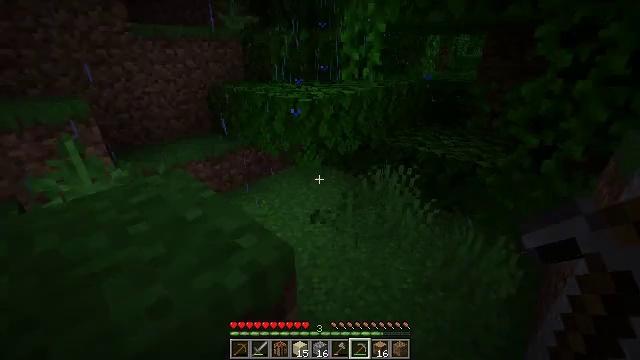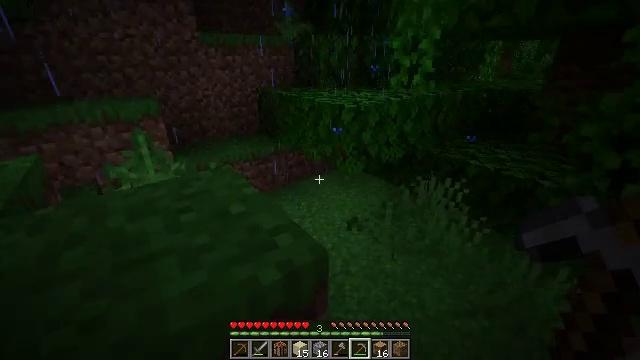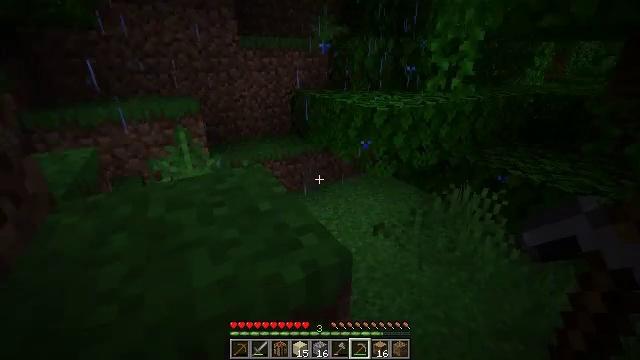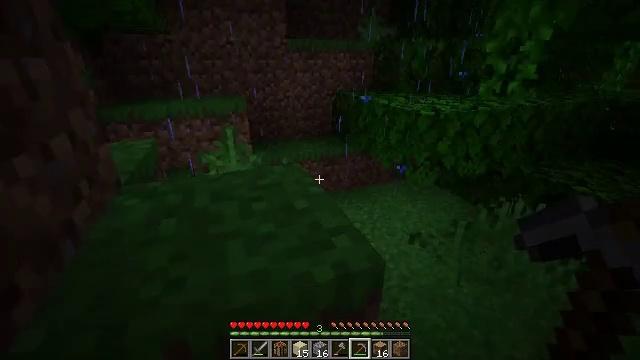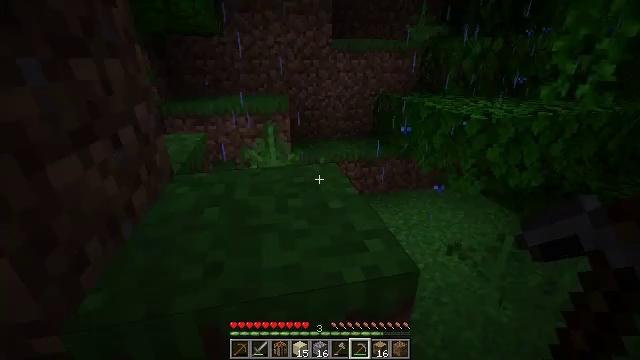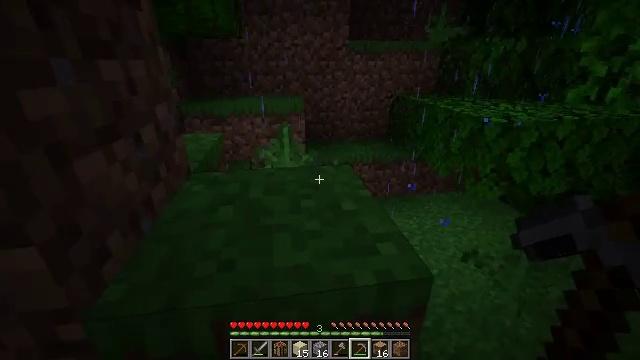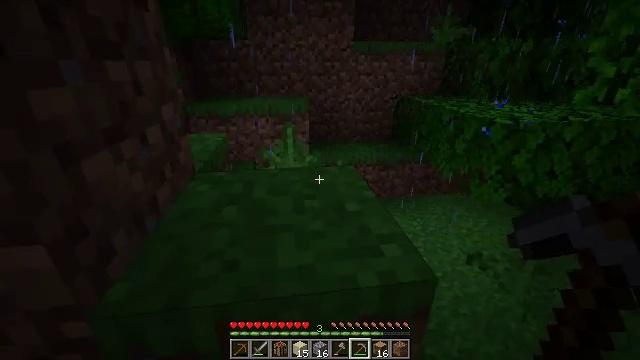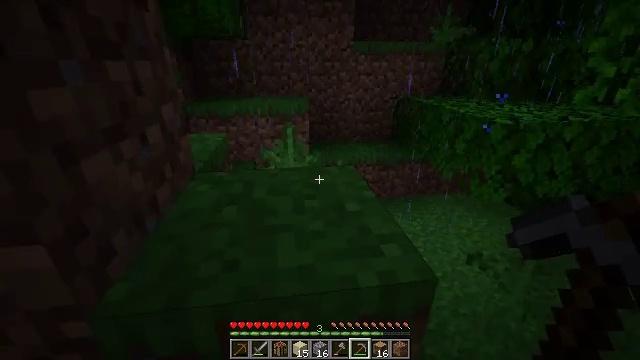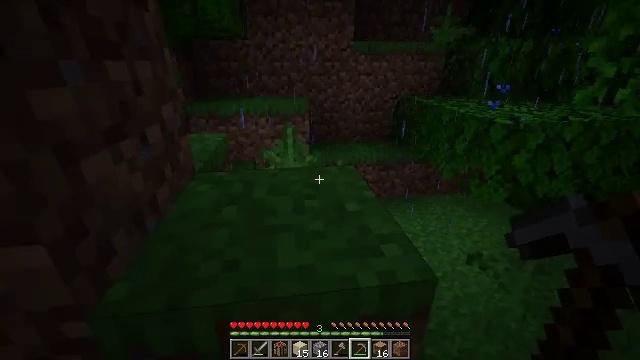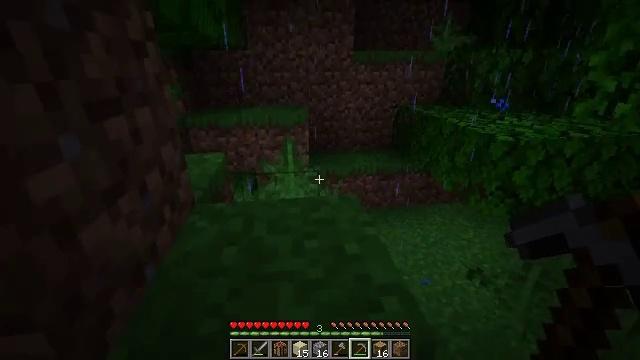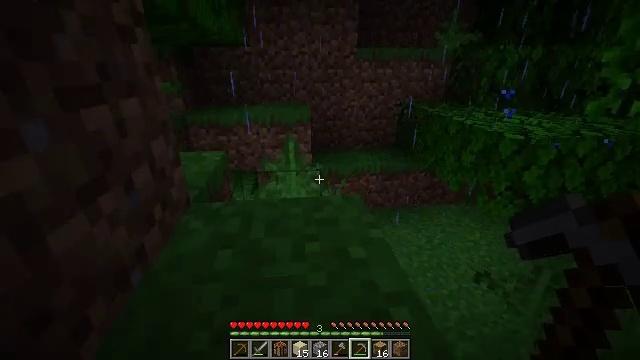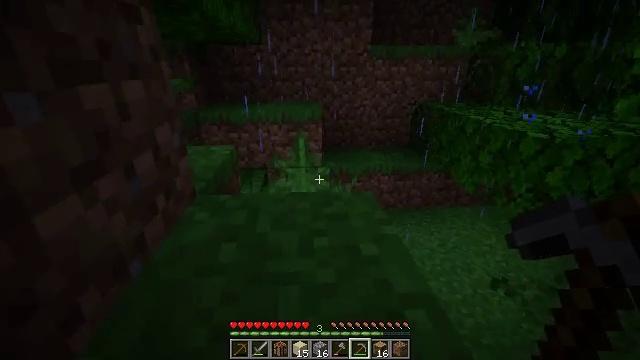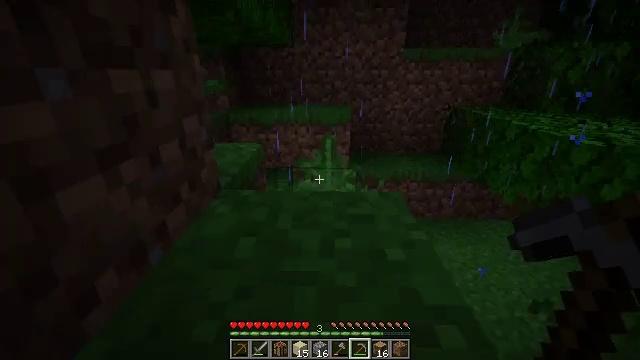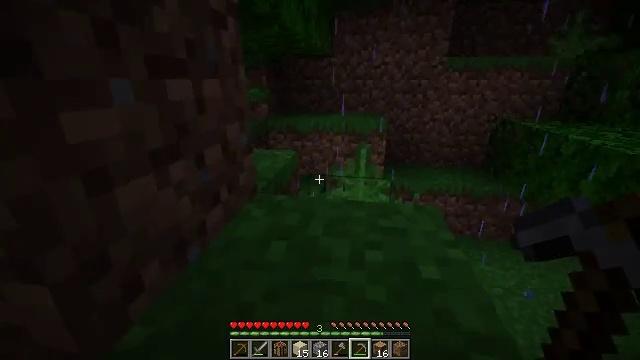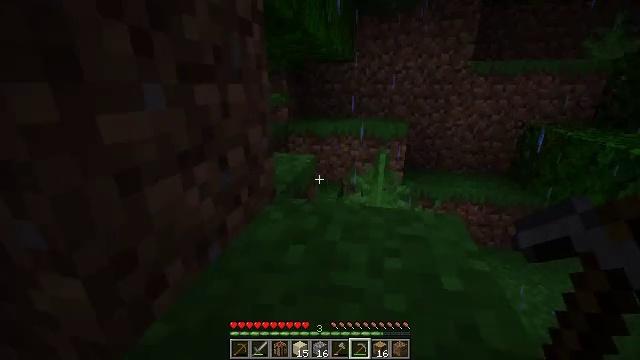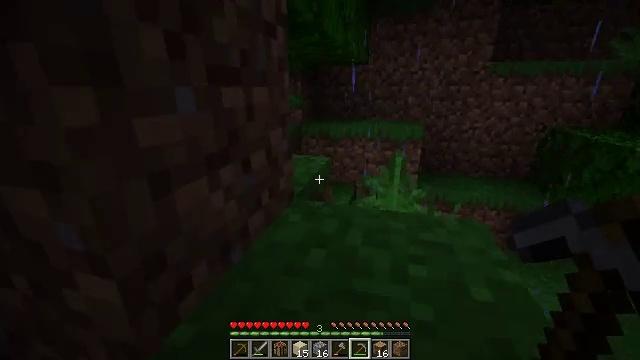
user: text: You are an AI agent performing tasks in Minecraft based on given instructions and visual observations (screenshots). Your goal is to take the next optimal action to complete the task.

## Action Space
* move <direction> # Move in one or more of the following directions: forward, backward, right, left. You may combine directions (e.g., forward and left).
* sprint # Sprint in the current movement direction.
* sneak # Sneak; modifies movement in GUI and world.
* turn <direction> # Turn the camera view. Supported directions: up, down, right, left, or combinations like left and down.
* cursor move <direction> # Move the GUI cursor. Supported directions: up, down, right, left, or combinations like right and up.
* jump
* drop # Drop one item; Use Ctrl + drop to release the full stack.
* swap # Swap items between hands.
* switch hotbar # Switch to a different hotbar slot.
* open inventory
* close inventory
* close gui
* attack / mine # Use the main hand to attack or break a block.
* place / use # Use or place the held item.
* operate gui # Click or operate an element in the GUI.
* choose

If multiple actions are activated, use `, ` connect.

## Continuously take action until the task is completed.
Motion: motion action
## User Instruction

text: Clear the jungle leaves to make way.
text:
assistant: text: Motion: turn left and up
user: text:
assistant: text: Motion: turn left
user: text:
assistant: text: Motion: turn left
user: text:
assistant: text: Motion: turn left
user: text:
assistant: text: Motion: turn left
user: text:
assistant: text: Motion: no_op
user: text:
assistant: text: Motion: no_op
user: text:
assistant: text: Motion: no_op
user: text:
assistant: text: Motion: move forward, jump
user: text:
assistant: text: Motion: move forward, jump
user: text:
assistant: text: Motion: move forward, turn left, jump
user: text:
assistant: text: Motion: move forward, turn left and up, jump
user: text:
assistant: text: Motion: move forward, turn left and up, jump
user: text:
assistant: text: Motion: move forward, turn left, jump
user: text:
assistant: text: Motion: move forward, turn left, jump
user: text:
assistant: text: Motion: move forward, turn left, jump
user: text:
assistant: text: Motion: move forward, turn left, jump
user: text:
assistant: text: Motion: move forward, turn left, jump
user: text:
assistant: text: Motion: move forward, jump
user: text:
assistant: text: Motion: move forward, jump
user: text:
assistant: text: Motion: move forward, jump
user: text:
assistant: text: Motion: move forward, turn up, jump
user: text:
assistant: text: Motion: move forward, turn right and up, jump
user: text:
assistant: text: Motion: turn right and up, jump
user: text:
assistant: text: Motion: turn right and up
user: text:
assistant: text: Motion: turn right
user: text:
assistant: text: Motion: turn right
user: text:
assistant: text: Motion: turn right
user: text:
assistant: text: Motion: turn right
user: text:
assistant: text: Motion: turn right